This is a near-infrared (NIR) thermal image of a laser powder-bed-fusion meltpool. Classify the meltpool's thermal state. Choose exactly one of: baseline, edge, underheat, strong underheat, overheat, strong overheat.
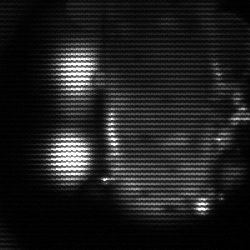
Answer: strong underheat